Question: Here is the situation where I have a table in bigquery like following.

As in the table we have record 1 and 3 with the same id but different first_name (Say the person with the id one changed his first_name) all other fields are same in both of the records (1 and 3) Now I need to select one records out of those 2 how can I do that. I tried self join but that is discarding both of the records, group_by will not work because the records is not duplicate only the Id is duplicate same with the distinct.
Thanks!!!!
The query I am using right now is
'''
select * from table t group by 1,2,3,4,5;
'''
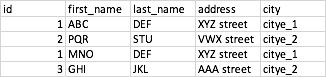
Answer: You Can use ROW_NUMBER function to assign row numbers to each of your records in the table.
'''
select *
from(
select *, ROW_NUMBER() OVER(PARTITION BY t.id) rn
from t)
Where rn = 1
'''
ROW_NUMBER does not require the ORDER BY clause. Returns the sequential row ordinal (1-based) of each row for each ordered partition. If the ORDER BY clause is unspecified then the result is .
If you have record created date or modified dates you can use those in the ORDER BY clause to alway pick up the latest records.